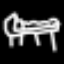
Label: bed